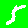
Digit: 5